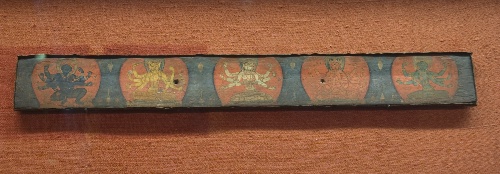
Date: 14th–15th century
Object type: Manuscript cover
Classification: Paintings
Medium: Distemper on wood; repoussé gilt-copper cover
Culture: Nepal (Kathmandu Valley)
Period: Karnata-Malla period
Dimensions: 2 1/4 x 18 1/4 in. (5.7 x 46.4 cm)
Department: Asian Art
Credit line: Gift of Nancy Wiener Hamill, 2004
Accession year: 2004
Repository: Metropolitan Museum of Art, New York, NY
Tags: Deities|Buddhism